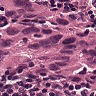
Metastatic tissue present: yes